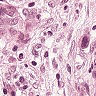
Metastatic tissue present: yes